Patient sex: M
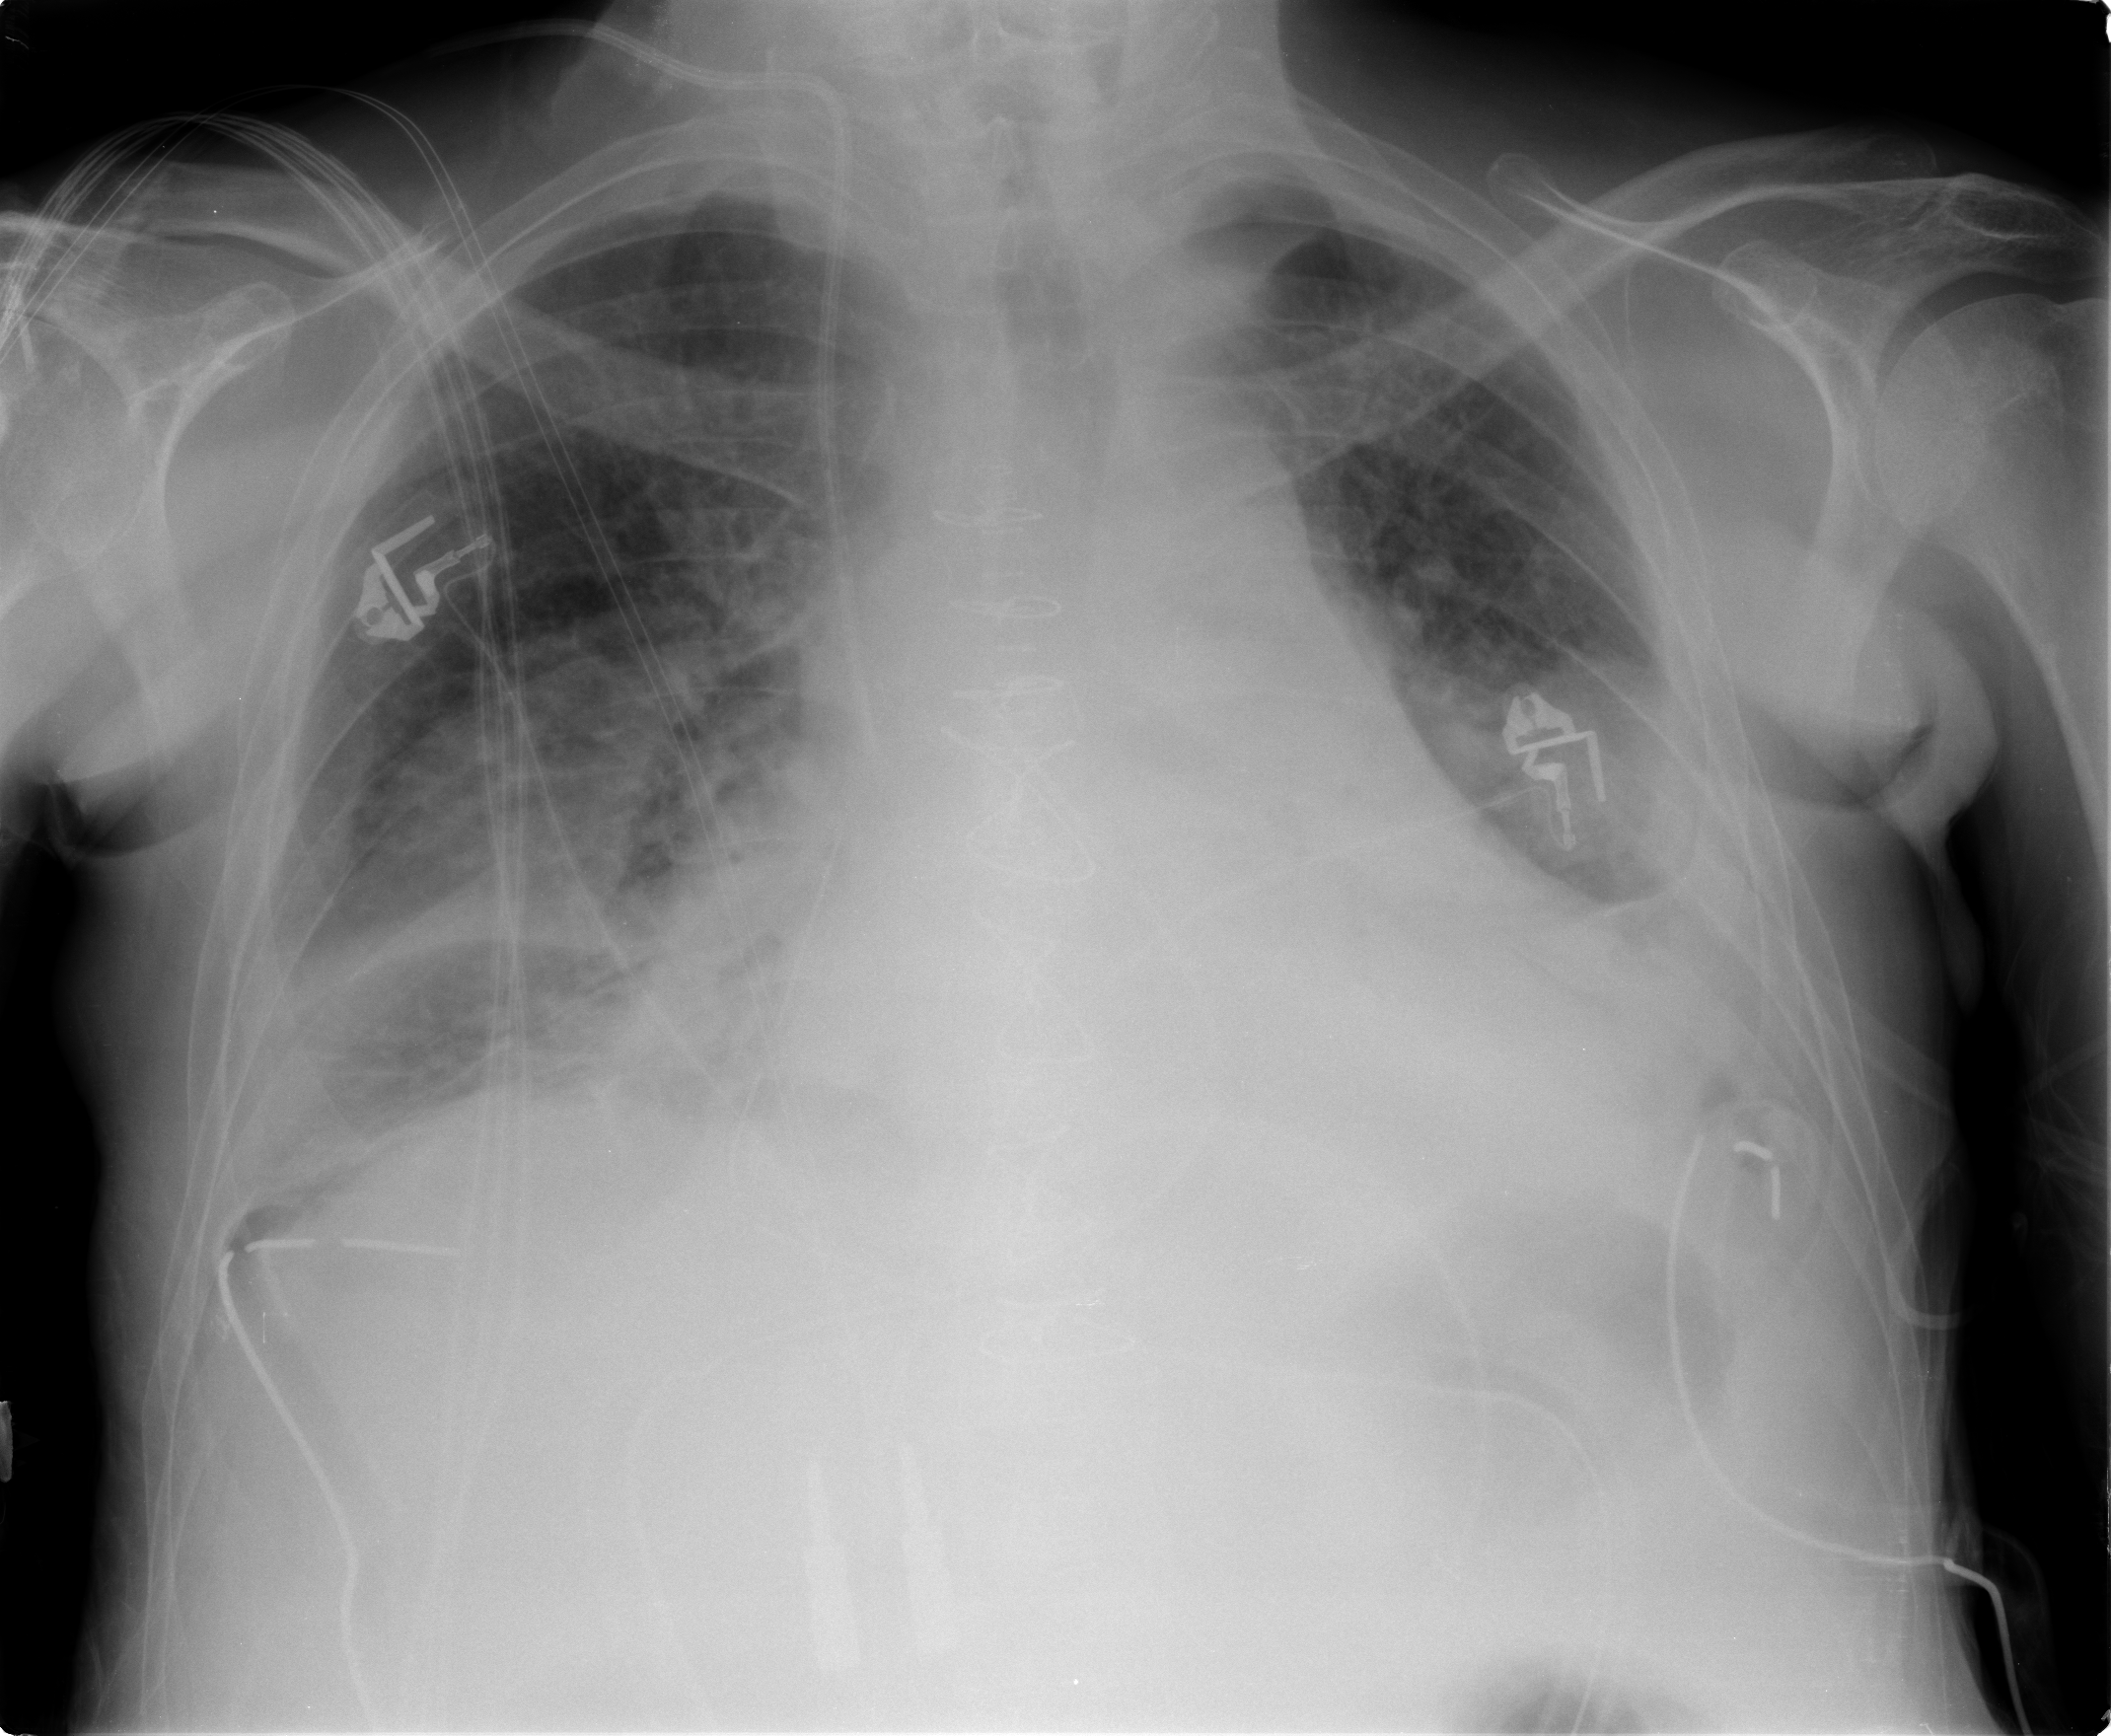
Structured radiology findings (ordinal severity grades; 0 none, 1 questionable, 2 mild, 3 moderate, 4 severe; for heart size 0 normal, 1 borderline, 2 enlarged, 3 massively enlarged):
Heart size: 2
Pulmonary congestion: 1
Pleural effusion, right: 3
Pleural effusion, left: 3
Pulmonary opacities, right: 2
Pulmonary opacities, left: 2
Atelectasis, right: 2
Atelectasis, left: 2